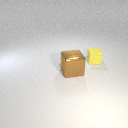
large brown metal cube to the left of small yellow rubber cube